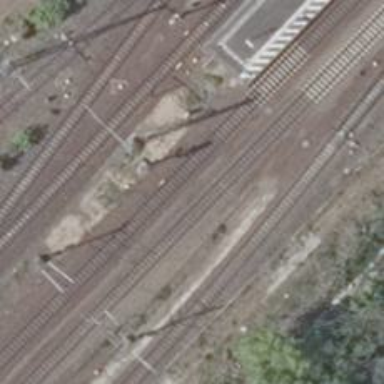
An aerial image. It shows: Railway milestone with catenary mast.